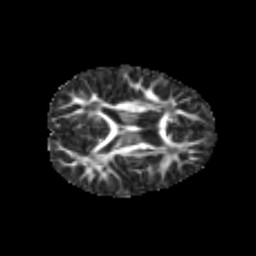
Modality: FA
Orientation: axial
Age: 7
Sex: male
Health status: healthy